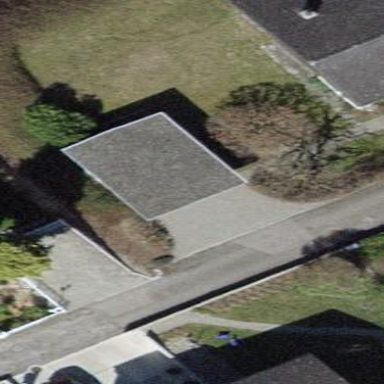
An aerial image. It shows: Garage building.